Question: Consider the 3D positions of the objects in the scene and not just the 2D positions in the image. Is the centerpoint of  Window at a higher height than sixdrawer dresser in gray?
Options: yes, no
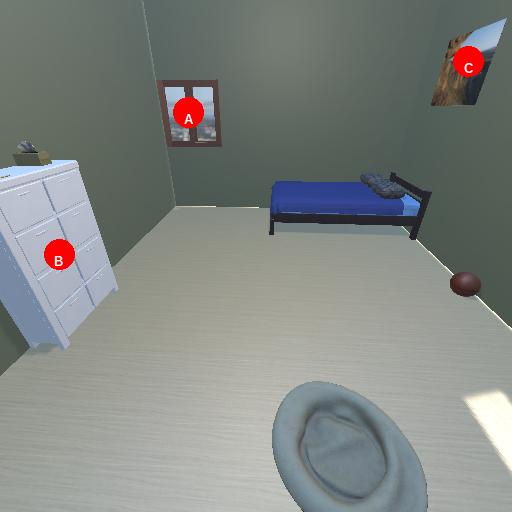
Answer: yes